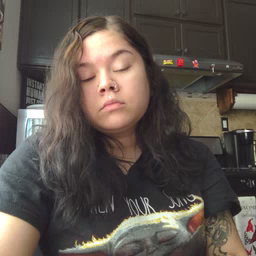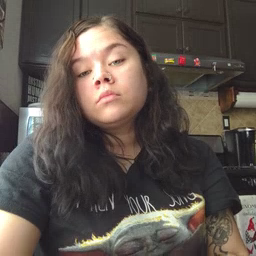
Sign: hungry